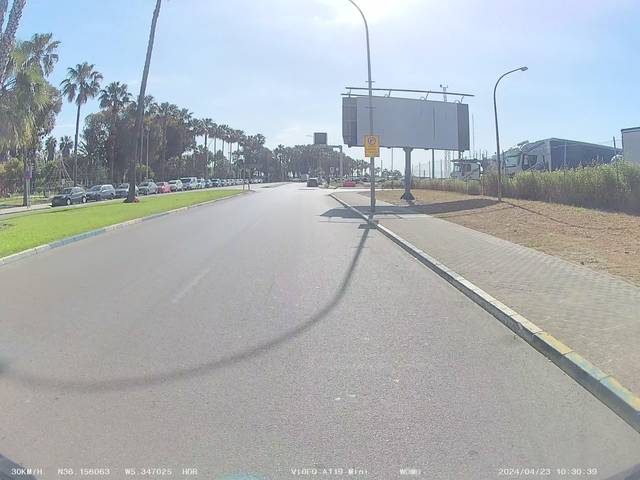
Region: Spain
Coordinates: 36.156, -5.347